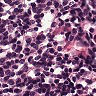
Metastatic tissue present: no